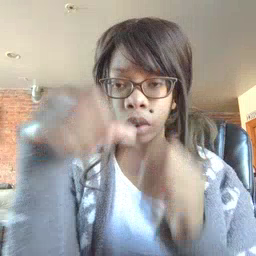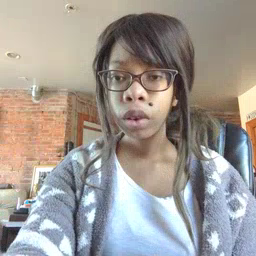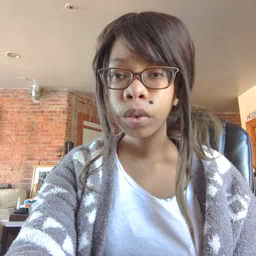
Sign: owl